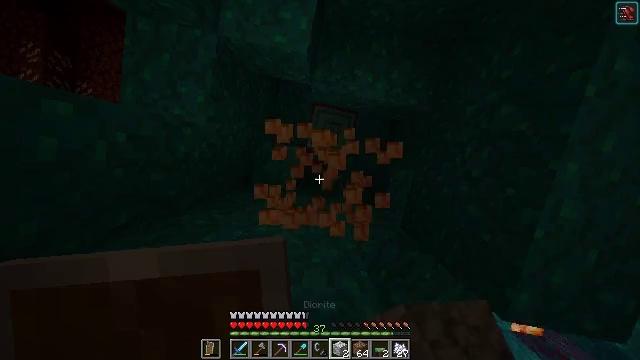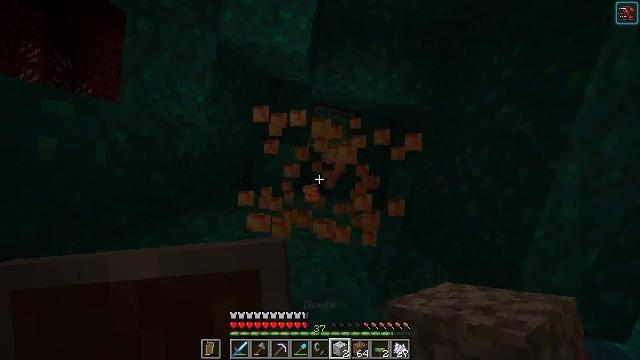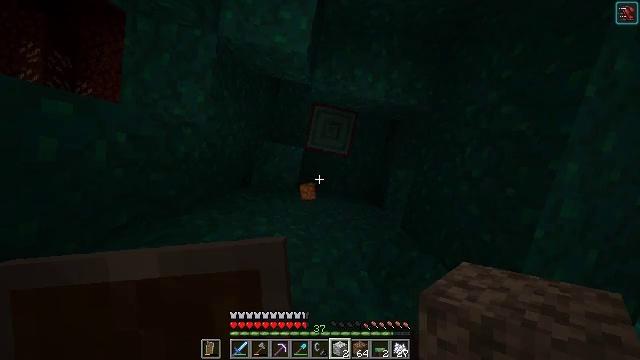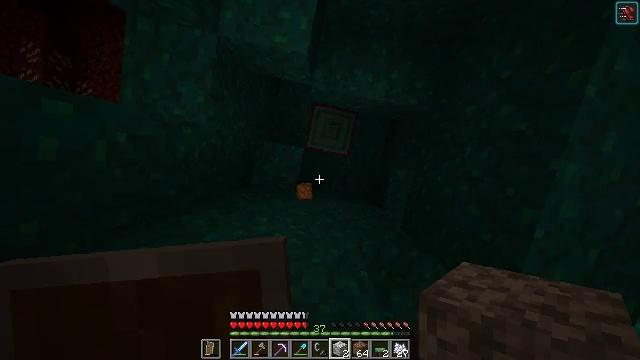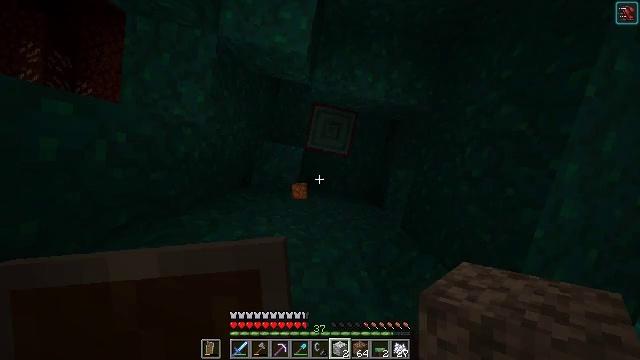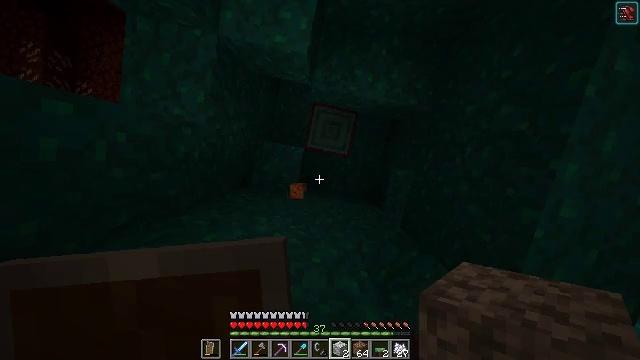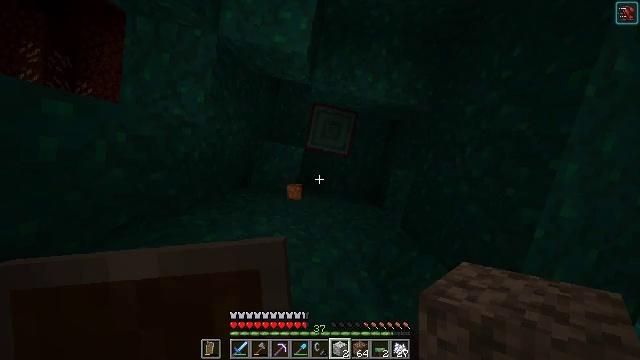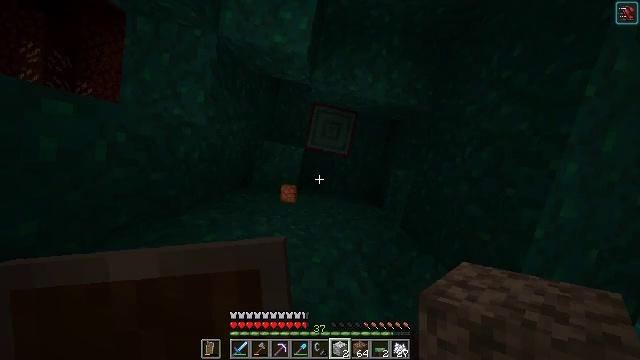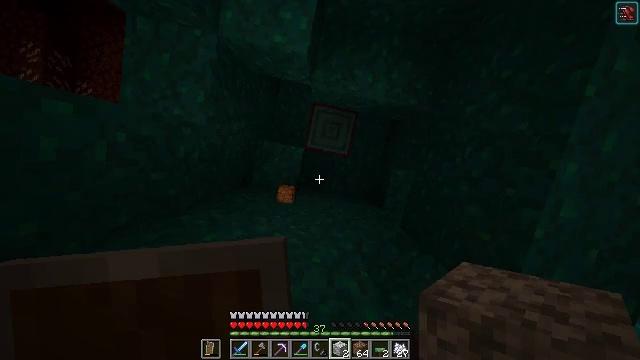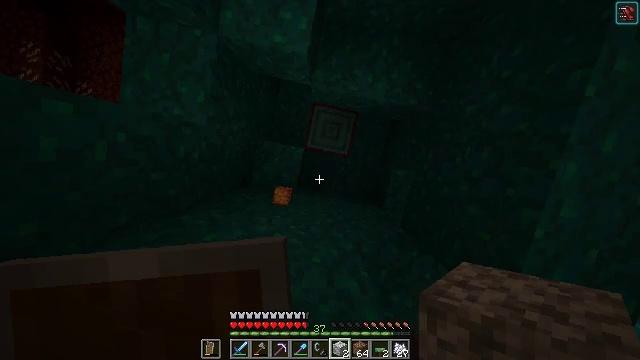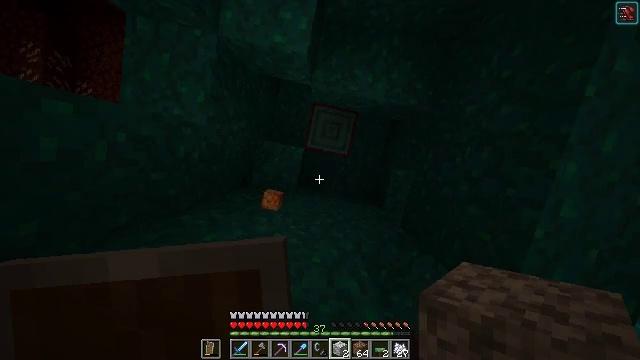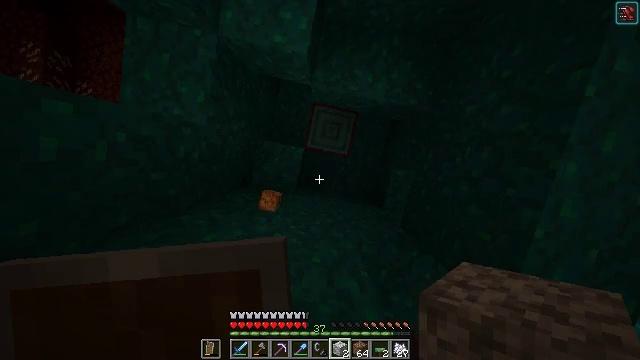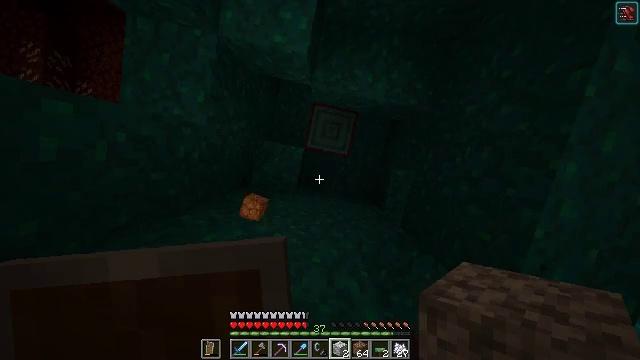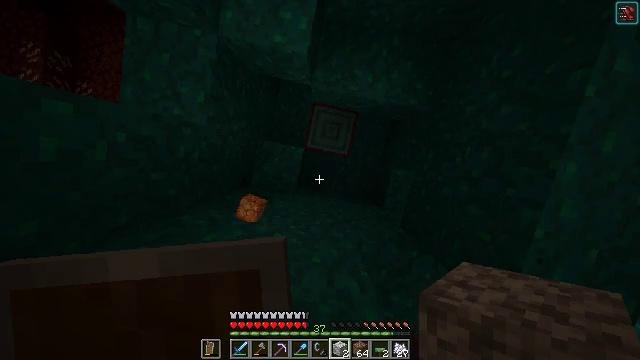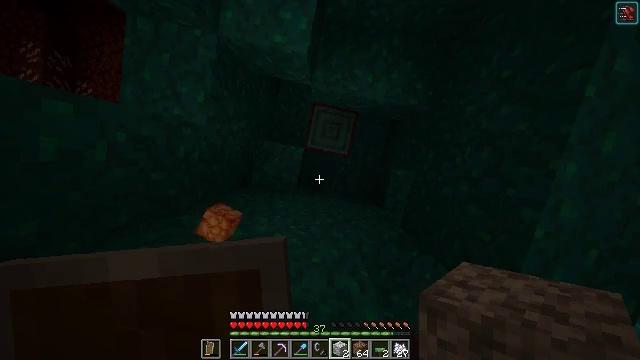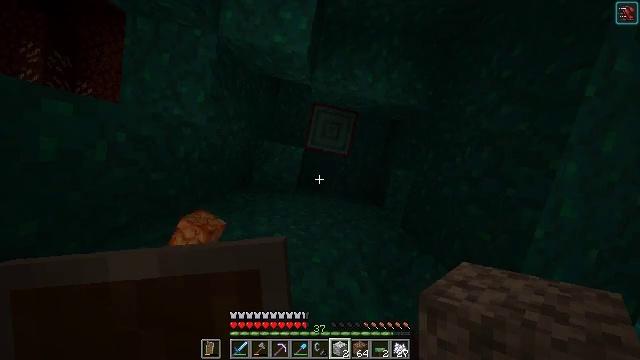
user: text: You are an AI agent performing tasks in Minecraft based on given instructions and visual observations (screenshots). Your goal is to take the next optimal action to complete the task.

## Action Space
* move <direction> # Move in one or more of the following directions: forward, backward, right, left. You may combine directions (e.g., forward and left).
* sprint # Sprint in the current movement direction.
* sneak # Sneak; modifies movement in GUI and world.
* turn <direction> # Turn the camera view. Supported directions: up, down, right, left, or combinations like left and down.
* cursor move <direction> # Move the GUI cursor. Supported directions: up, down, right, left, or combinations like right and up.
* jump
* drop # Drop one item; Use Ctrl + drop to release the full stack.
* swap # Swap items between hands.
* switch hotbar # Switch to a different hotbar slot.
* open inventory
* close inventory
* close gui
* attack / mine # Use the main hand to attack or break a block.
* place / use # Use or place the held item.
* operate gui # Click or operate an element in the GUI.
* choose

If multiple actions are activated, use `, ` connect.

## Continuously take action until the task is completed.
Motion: motion action
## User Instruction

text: Break the warped stem block.
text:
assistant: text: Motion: attack / mine
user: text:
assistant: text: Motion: attack / mine
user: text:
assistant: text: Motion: attack / mine
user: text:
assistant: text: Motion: no_op
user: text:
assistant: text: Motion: no_op
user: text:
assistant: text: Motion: no_op
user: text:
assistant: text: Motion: no_op
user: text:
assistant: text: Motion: no_op
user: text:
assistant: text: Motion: no_op
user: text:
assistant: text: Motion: no_op
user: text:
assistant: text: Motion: no_op
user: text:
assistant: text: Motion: no_op
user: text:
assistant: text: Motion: no_op
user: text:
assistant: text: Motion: no_op
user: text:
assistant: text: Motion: no_op
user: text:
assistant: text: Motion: no_op
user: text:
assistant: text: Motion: no_op
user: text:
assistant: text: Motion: turn right
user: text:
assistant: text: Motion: turn right
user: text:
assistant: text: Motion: turn right and down
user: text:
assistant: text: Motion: turn right and down
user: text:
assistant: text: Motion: turn left and up
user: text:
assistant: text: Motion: turn left
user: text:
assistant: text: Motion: turn down
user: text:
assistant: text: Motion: turn down
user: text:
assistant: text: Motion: turn down
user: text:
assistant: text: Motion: turn right and down
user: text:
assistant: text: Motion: turn right
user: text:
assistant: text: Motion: turn right
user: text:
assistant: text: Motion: turn right